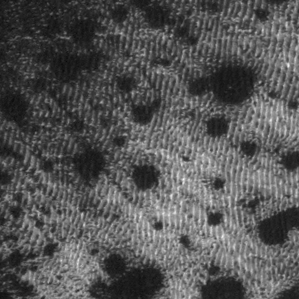
Label: frost